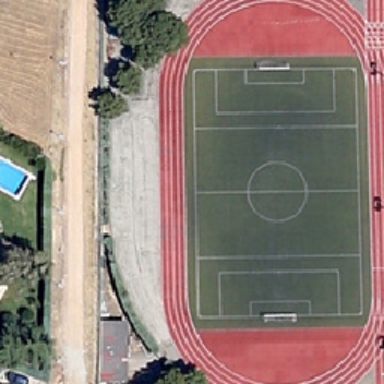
The playground is near some sparse green trees .